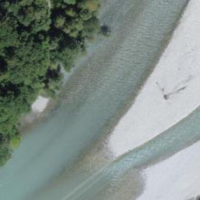
EUNIS habitat code: 15
Species observed at this site:
Tussilago farfara